Field crop: tomato
Growth stage: 1
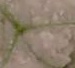
Species: cyperus